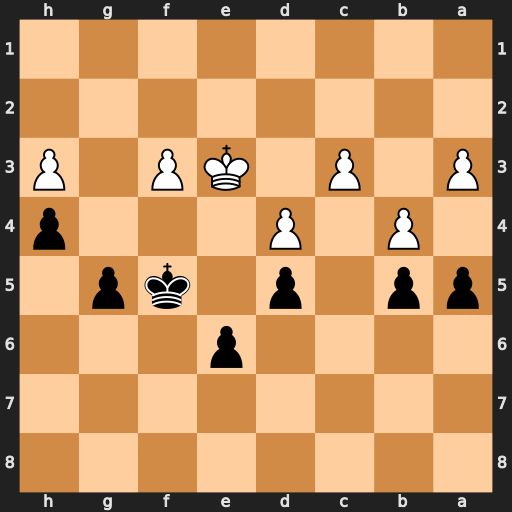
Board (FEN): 8/8/4p3/pp1p1kp1/1P1P3p/P1P1KP1P/8/8
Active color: b
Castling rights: -
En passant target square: -
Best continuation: axb4 cxb4 e5 dxe5 Kxe5